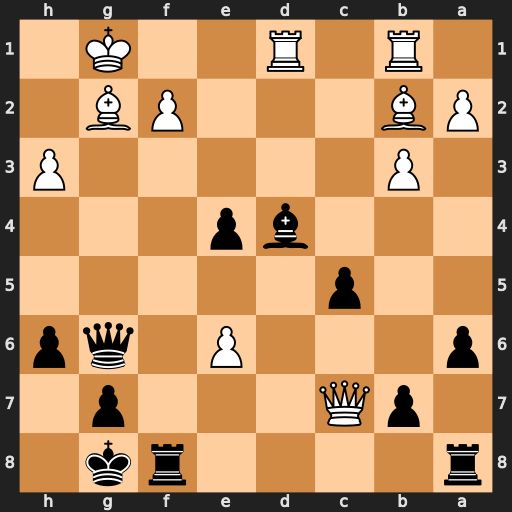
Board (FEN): r4rk1/1pQ3p1/p3P1qp/2p5/3bp3/1P5P/PB3PB1/1R1R2K1
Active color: b
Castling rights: -
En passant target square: -
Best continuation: Rxf2 Qf7+ Rxf7+